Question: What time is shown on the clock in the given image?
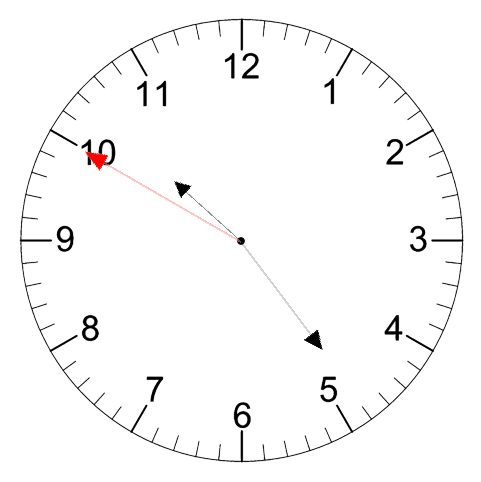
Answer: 10:23:50